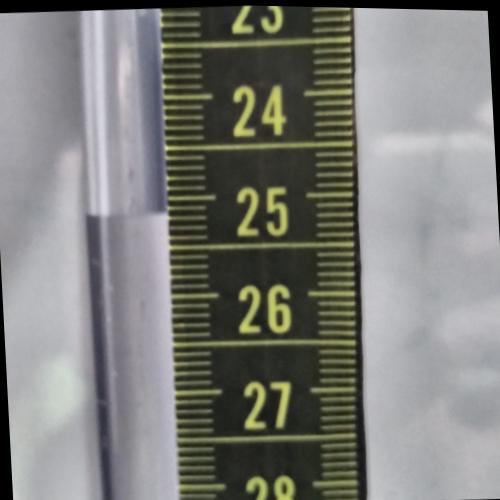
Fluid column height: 25.1 cm